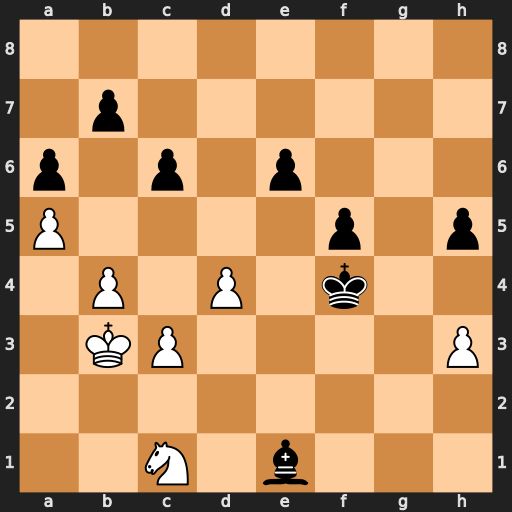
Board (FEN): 8/1p6/p1p1p3/P4p1p/1P1P1k2/1KP4P/8/2N1b3
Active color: w
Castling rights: -
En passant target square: -
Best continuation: Nd3+ Kg3 Nxe1